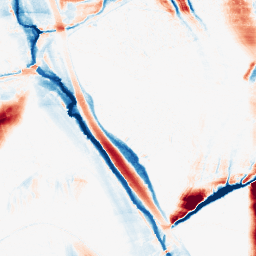
Category: morphological
Decomposition family: morphological_ellipse
Decomposition parameters: operation: average
width: 10
height: 50
Upsampling method: lanczos
Upsampling parameters: scale: 2
Upsampling scale: 2